Question: I have a Table for categories , which stores 'Hierarchical Data' in the following format
'NodeID'--->'ParentID'--->'NodeName'
I want to select categories in the following manner for which i need to return a 'JSON Object' in a predefined format.
'''
"Option 1": {"Suboption":200},
"Option 2": {"Suboption 2": {"Subsub 1":201, "Subsub 2":202},
"Suboption 3": {"Subsub 3":203, "Subsub 4":204, "Subsub 5":205}
}
'''

How do i return 'JSON' in this format from a hierarchical database?? I mean how do i approach?? Kindly show me a direction.
<URL>
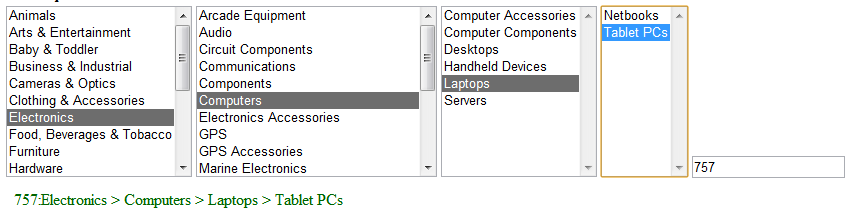
Answer: Provided you are in ASP.Net you can just iterate though it using the build in functions:
'''
System.Web.Script.Serialization.JavaScriptSerializer oSerializer =
new System.Web.Script.Serialization.JavaScriptSerializer();
string sJSON = oSerializer.Serialize(oList);
'''
You can perform iterations using loops as well:
'''
var productsJObject = JObject.Parse(result.Content.ReadAsStringAsync().Result);
foreach (var category in categories)
{
foreach (var category2 in category.Value)
{
foreach (var category3 in category2.Value)
{
var olist = new MyList { Id = version.SelectToken("id").ToString()
};
}
}
}
'''
This can be ugly but usable if you have a defined set of levels, if you are performing an Nth dimensional transition it gets very complex very fast.
You can look here for an idea:
<URL>